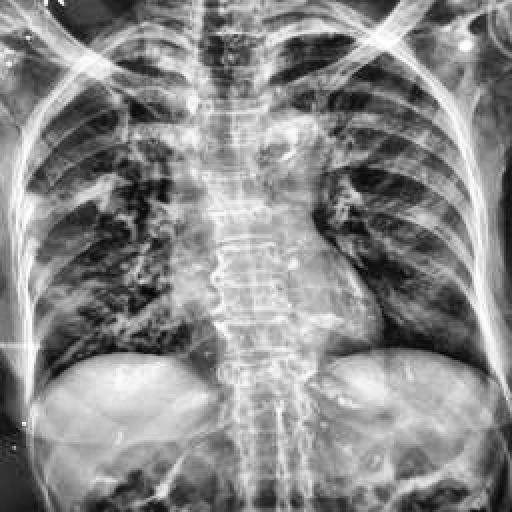
Finding: TUBERCULOSIS